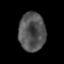
Tissue: prostate
Cell type: T cells
Senescence score: 0.2982
Nuclear area (px): 1005
Mean DAPI intensity: 82.914